Chest X-ray:
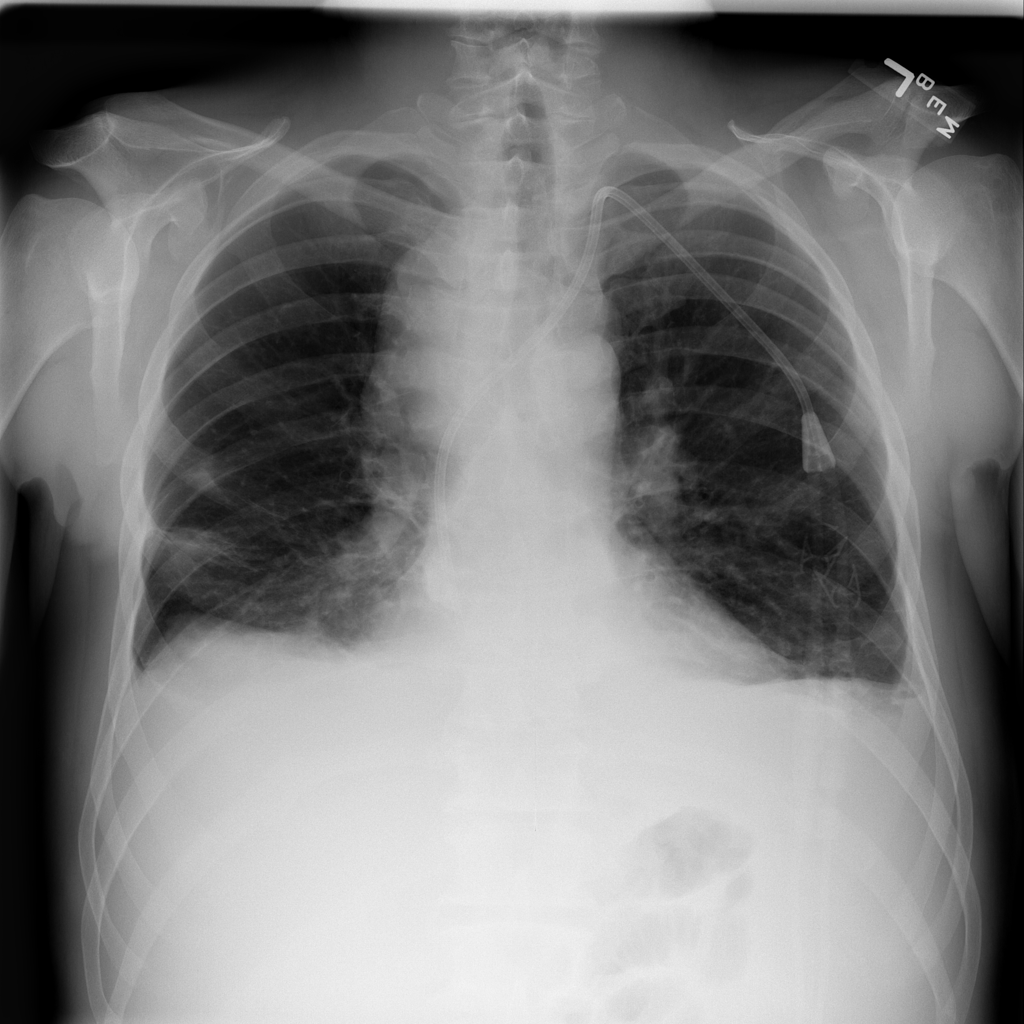
Findings: Effusion, Atelectasis
No abnormal finding: no